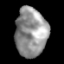
Tissue: lung
Cell type: Epithelial cells
Senescence score: 0.2236
Nuclear area (px): 1520
Mean DAPI intensity: 147.741